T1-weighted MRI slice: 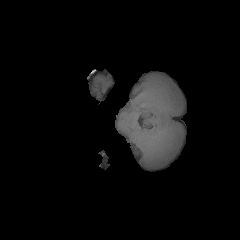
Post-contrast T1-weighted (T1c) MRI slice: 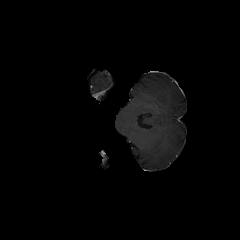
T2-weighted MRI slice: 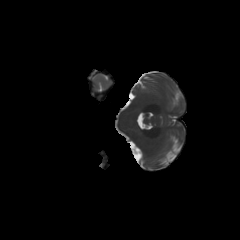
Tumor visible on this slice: no